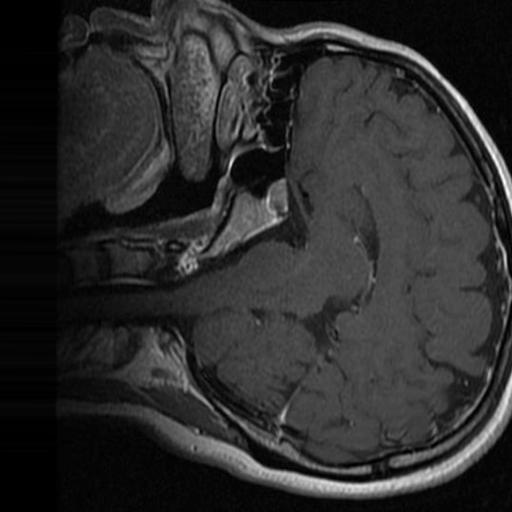
Label: brain_tumor